Aerial crown-view tile of a tropical tree (Barro Colorado Island, Panama), acquired 20240813:
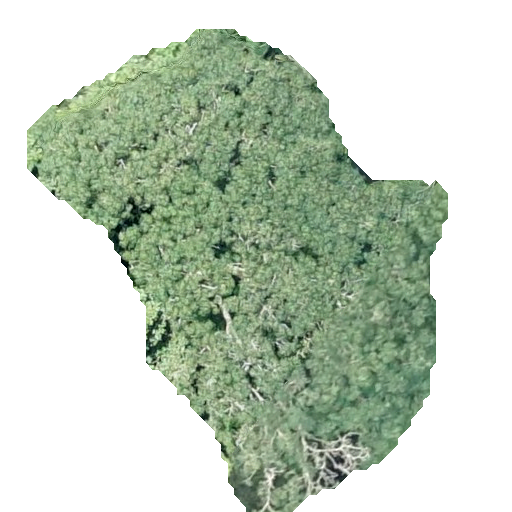
Species: Tabebuia rosea
GBIF accepted scientific name: Tabebuia rosea
Crown area: 181.559 m²